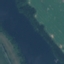
Land use / land cover: River